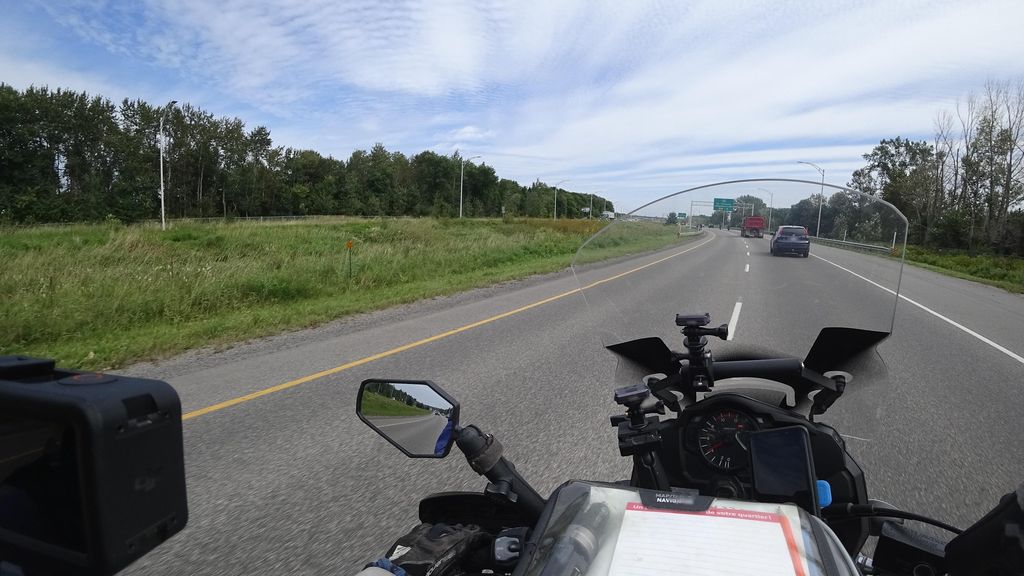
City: quebec_city